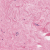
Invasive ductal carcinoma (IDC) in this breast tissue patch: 0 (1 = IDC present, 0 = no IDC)